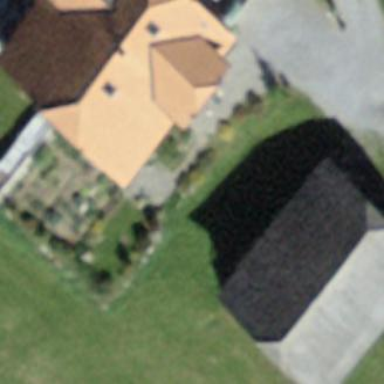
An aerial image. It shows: Rural barn.